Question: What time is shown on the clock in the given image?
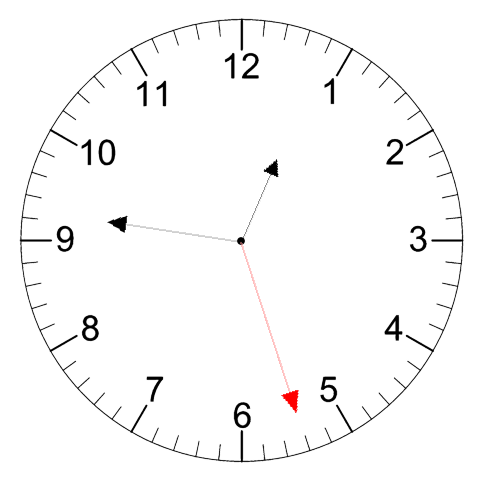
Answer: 12:46:27